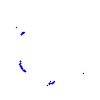
Particle: proton